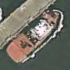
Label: Towing_vessel